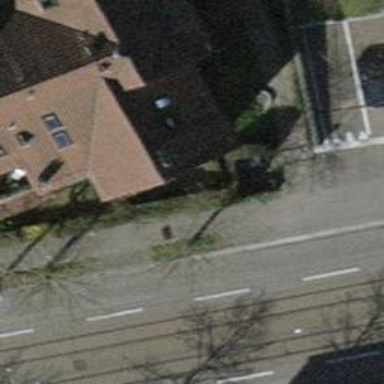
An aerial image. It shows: Avenue lined with trees.